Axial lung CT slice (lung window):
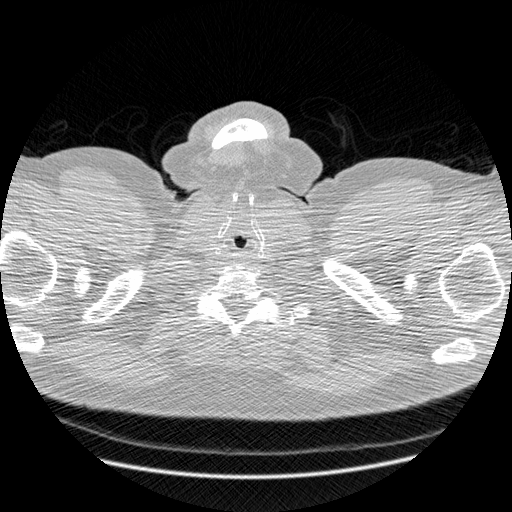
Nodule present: no